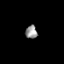
Tissue: prostate
Cell type: Fibroblasts
Senescence score: 0.6936
Nuclear area (px): 152
Mean DAPI intensity: 149.368